Question: My activity's background is showing up with some horizontal lines on both emulator and actual device that don't show up in the orginal image on my computer.
I am using GIMP to edit my background images. I have tried both .jpg and .png format.
Does anyone know why these horizontal lines are showing up?
The lines are hard to see from this emulator screen, but appear much more prominently on the actual device. Any help is appreciated.

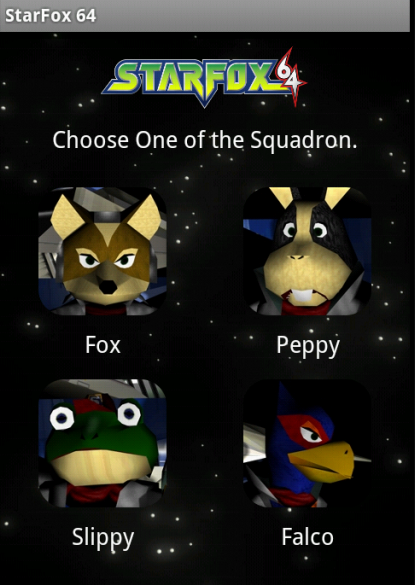
Answer: It is really hard to see the problem on the screenshot you posted, but it looks like it is compression related. You should check out my answer to <URL>.